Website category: auto
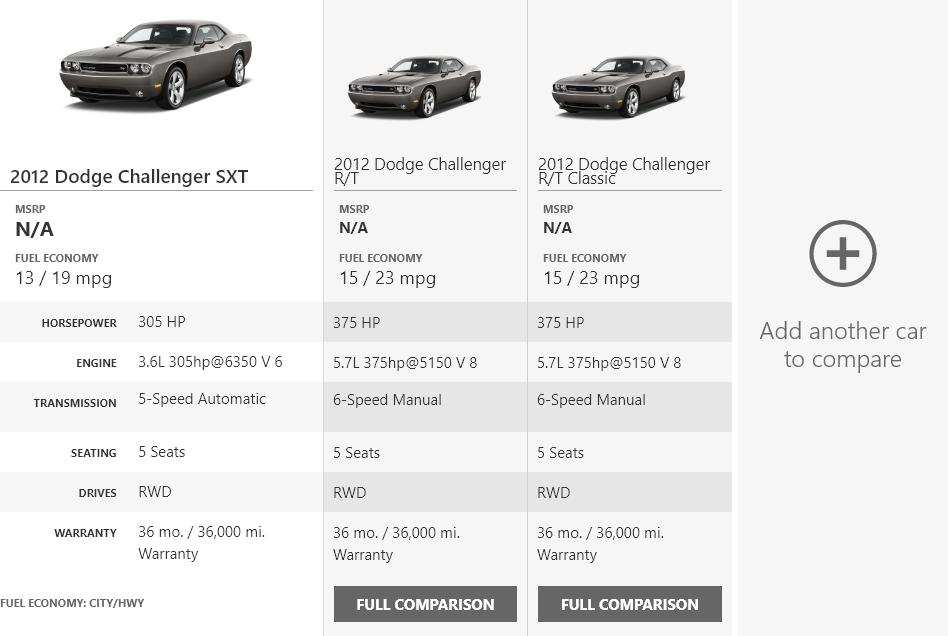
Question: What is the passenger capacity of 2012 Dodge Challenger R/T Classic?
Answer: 5 Seats

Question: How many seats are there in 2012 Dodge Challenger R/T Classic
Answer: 5 Seats

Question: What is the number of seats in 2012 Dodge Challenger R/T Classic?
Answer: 5 Seats

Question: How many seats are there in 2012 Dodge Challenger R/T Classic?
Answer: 5 Seats

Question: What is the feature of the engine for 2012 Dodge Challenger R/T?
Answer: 5.7L 375hp@5150 V 8

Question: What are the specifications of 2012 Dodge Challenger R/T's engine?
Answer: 5.7L 375hp@5150 V 8

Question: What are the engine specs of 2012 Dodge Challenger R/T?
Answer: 5.7L 375hp@5150 V 8

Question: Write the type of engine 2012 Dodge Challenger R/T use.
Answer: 5.7L 375hp@5150 V 8

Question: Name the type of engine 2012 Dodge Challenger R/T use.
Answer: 5.7L 375hp@5150 V 8

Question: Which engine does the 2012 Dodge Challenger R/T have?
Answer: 5.7L 375hp@5150 V 8

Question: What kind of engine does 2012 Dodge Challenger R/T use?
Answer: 5.7L 375hp@5150 V 8

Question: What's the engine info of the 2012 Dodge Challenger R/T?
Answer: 5.7L 375hp@5150 V 8

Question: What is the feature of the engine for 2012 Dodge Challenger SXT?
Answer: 3.6L 305hp@6350 V 6

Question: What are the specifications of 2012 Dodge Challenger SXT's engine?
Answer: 3.6L 305hp@6350 V 6

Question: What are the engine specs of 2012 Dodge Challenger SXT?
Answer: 3.6L 305hp@6350 V 6

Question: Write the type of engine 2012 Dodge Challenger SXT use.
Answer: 3.6L 305hp@6350 V 6

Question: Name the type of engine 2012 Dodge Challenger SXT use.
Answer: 3.6L 305hp@6350 V 6

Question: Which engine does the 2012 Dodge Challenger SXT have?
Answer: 3.6L 305hp@6350 V 6

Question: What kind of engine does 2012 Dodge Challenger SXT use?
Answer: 3.6L 305hp@6350 V 6

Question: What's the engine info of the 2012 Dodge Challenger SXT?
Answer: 3.6L 305hp@6350 V 6

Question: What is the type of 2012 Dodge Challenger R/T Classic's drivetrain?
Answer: RWD

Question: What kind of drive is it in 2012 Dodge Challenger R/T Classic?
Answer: RWD

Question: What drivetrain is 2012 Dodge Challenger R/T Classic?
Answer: RWD

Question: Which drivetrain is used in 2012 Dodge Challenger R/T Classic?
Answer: RWD

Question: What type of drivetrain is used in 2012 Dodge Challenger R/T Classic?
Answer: RWD

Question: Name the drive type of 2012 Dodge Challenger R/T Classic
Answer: RWD

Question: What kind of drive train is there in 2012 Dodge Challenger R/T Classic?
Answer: RWD

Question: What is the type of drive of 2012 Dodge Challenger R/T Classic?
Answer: RWD

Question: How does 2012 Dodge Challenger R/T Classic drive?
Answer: RWD

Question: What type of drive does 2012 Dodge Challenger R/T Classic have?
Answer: RWD

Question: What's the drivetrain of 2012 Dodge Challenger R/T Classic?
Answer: RWD

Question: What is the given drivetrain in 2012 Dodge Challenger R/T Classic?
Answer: RWD

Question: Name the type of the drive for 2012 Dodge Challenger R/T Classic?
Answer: RWD

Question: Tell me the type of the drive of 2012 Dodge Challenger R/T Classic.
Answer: RWD

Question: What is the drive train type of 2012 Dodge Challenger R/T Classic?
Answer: RWD

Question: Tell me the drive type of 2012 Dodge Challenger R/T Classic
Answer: RWD

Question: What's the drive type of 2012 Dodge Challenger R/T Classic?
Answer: RWD

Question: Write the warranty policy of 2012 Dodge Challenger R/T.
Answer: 36 mo. / 36,000 mi. Warranty

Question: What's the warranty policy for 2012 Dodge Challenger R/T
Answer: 36 mo. / 36,000 mi. Warranty

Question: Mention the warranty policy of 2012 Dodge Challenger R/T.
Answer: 36 mo. / 36,000 mi. Warranty

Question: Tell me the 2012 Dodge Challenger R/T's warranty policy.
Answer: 36 mo. / 36,000 mi. Warranty